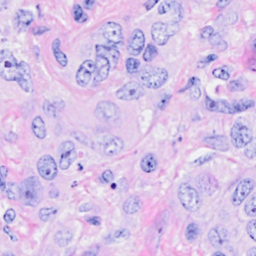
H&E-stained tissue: Breast